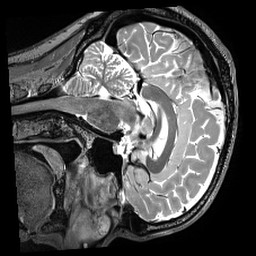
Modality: T2w
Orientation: sagittal
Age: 46
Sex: male
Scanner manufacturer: siemens
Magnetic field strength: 3 T
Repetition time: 3.2 s
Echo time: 0.56 s